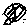
Label: fish